Field crop: maize
Growth stage: 2
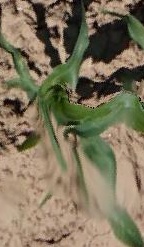
Species: maize